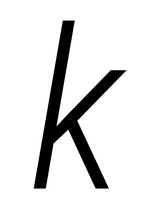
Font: Roboto-Italic_Condensed_Light_Italic